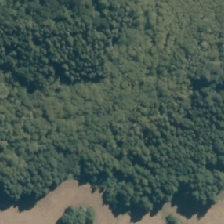
Land cover: herbaceous_freshwater_vege